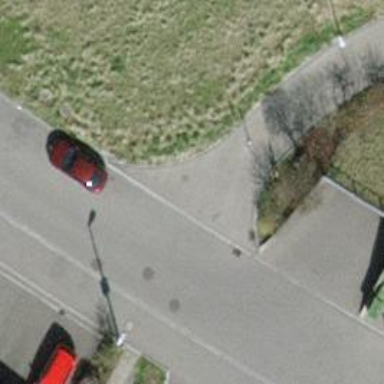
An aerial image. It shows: Bollard.